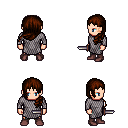
a pixel art fantasy rpg character, male body template, human, light skin, chain mail, teal pants, brown left-swept hairstyle, maroon shoes, dagger, four views (front, back, left, right), 2x2 character sprite sheet, small pixel art, hard edges, no anti-aliasing